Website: lowes
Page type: account-selection
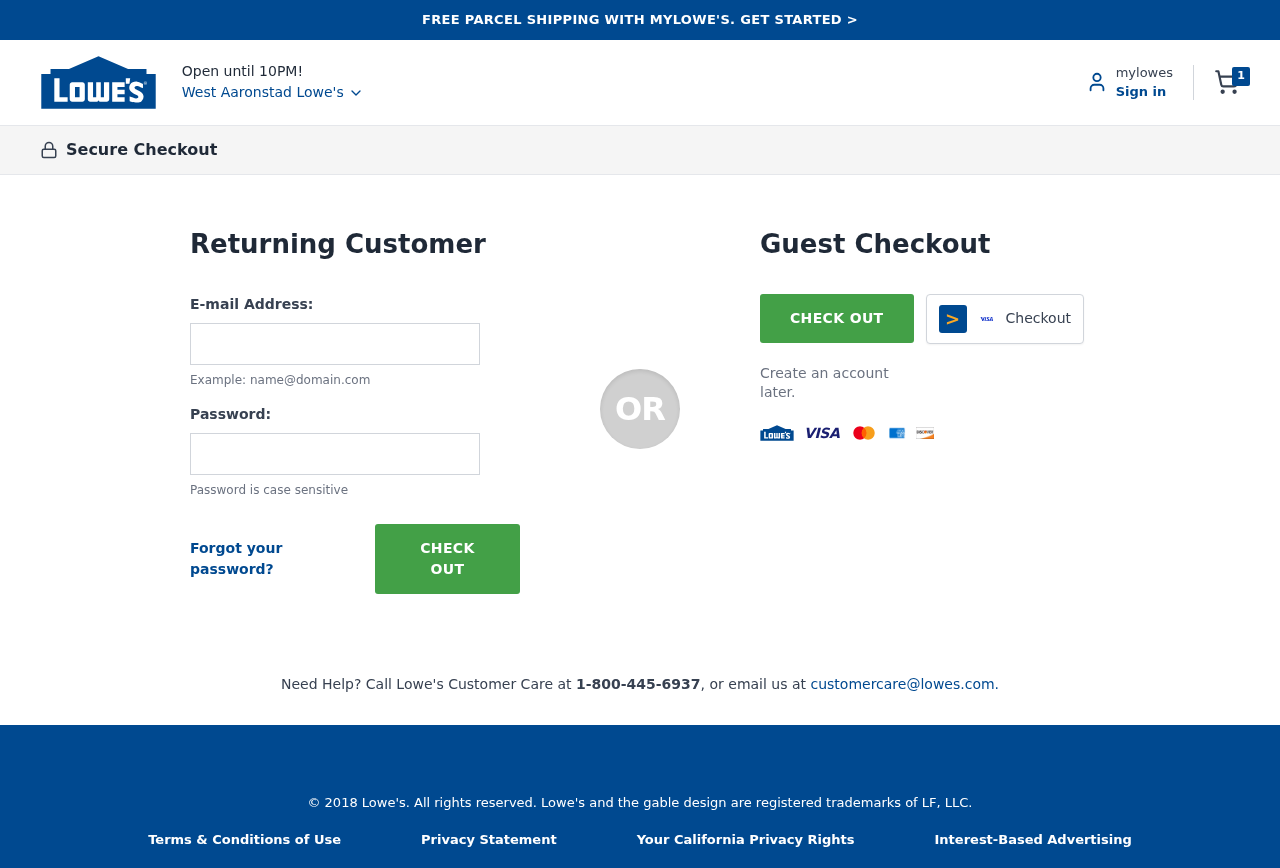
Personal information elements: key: PII_CITY
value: West Aaronstad Lowe's
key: PII_LOGIN_USERNAME
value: kmatthews333
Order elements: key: ORDER_NUM_ITEMS
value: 1